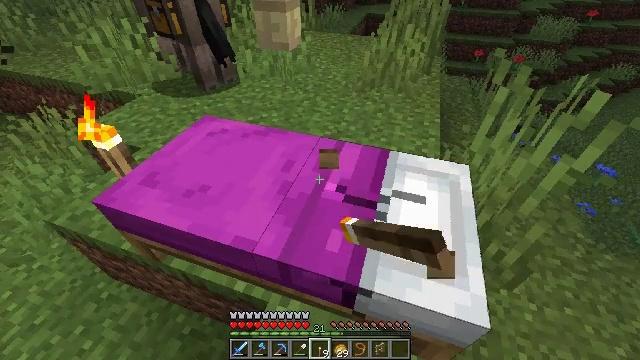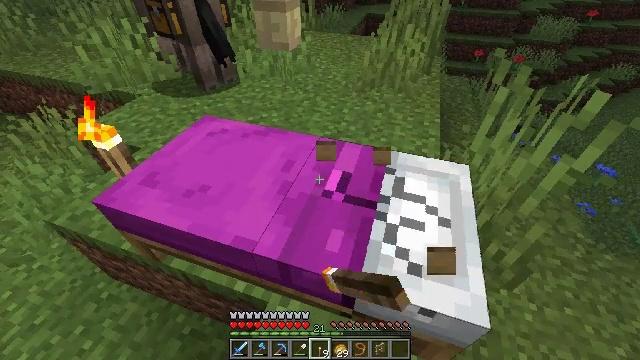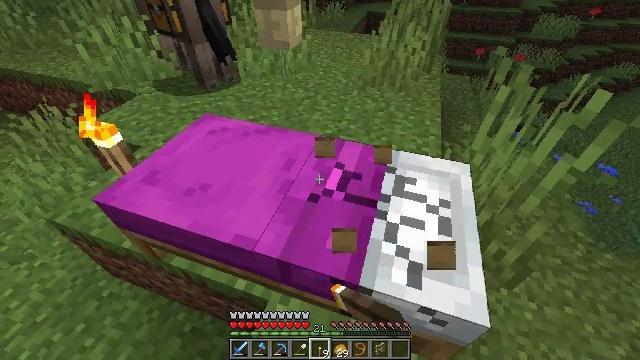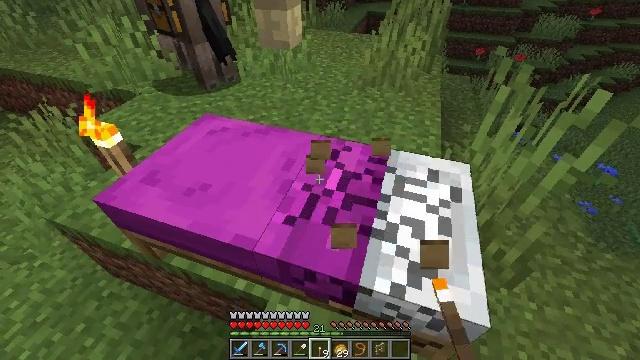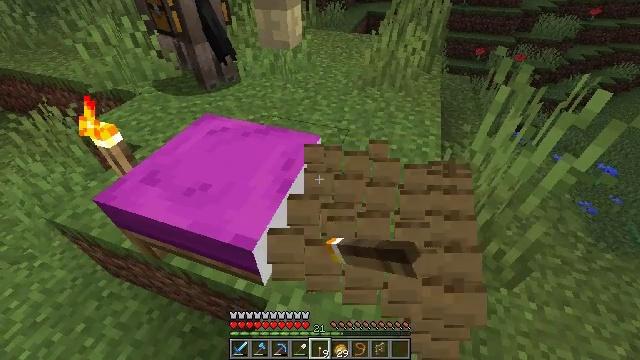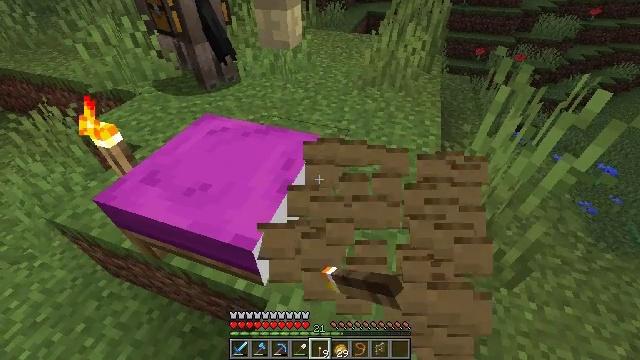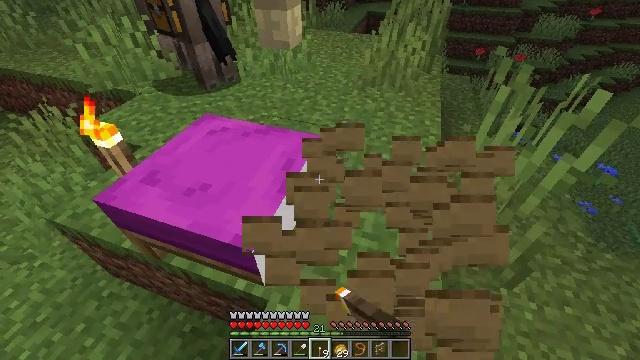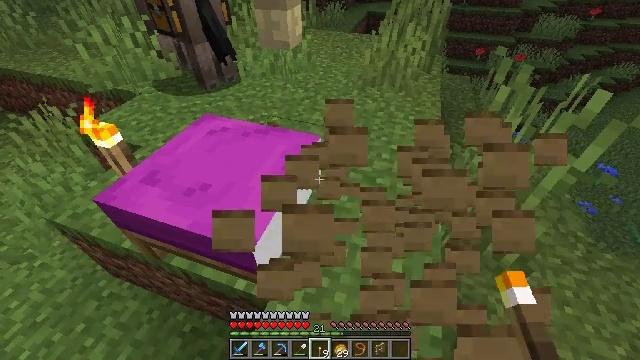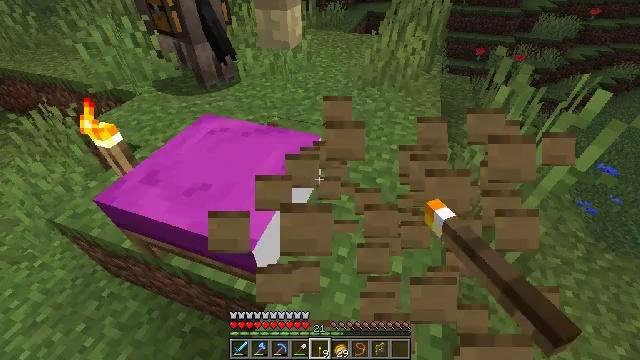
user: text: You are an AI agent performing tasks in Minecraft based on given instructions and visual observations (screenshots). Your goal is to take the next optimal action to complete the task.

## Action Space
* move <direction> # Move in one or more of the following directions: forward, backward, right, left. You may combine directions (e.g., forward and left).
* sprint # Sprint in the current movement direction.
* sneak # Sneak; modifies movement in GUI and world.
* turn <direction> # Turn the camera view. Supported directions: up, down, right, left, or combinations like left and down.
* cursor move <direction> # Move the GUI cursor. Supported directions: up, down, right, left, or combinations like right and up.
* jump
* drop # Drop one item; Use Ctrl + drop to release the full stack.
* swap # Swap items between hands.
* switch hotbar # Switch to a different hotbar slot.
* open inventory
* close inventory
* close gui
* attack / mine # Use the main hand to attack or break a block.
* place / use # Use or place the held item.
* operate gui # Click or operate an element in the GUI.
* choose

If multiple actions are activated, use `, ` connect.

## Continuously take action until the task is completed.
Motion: motion action
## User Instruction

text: Remove the magenta bed from its place.
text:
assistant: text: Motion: attack / mine
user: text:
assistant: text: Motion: attack / mine
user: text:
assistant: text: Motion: attack / mine
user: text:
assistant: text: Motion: attack / mine
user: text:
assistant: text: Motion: attack / mine
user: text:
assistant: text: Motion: attack / mine
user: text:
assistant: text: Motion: attack / mine
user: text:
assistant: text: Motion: attack / mine
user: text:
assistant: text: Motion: attack / mine